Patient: sex M, age 62
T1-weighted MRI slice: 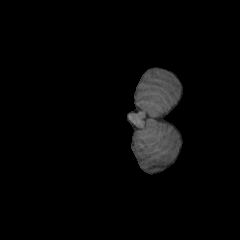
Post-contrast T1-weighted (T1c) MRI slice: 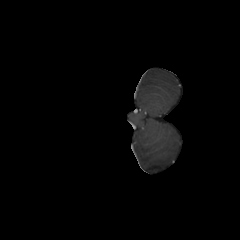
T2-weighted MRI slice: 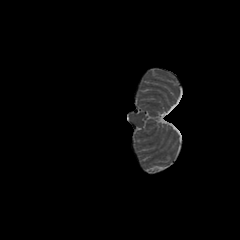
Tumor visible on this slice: no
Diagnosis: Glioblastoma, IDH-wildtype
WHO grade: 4